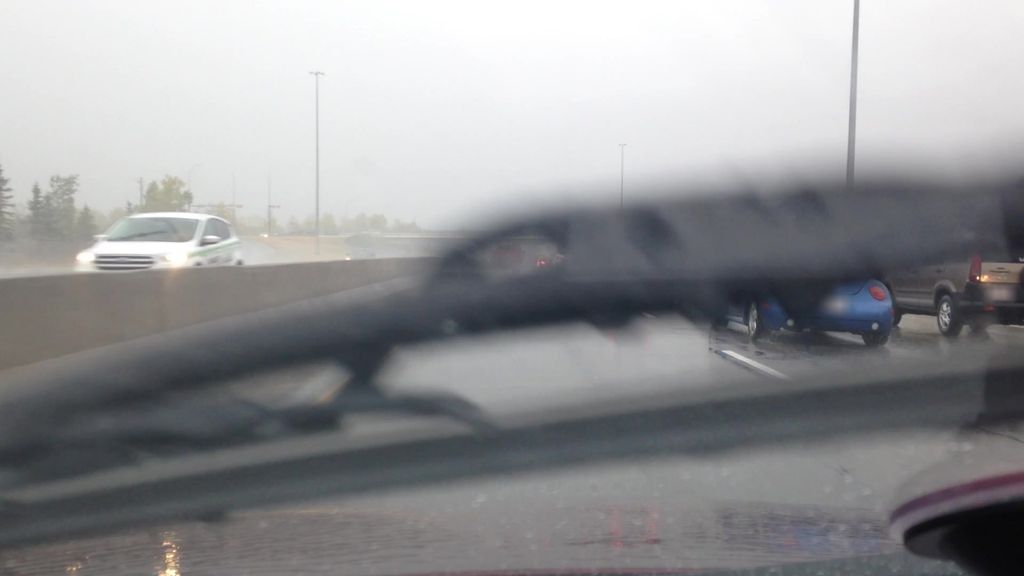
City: calgary